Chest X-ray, AP view. Patient: 45 years old, sex F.
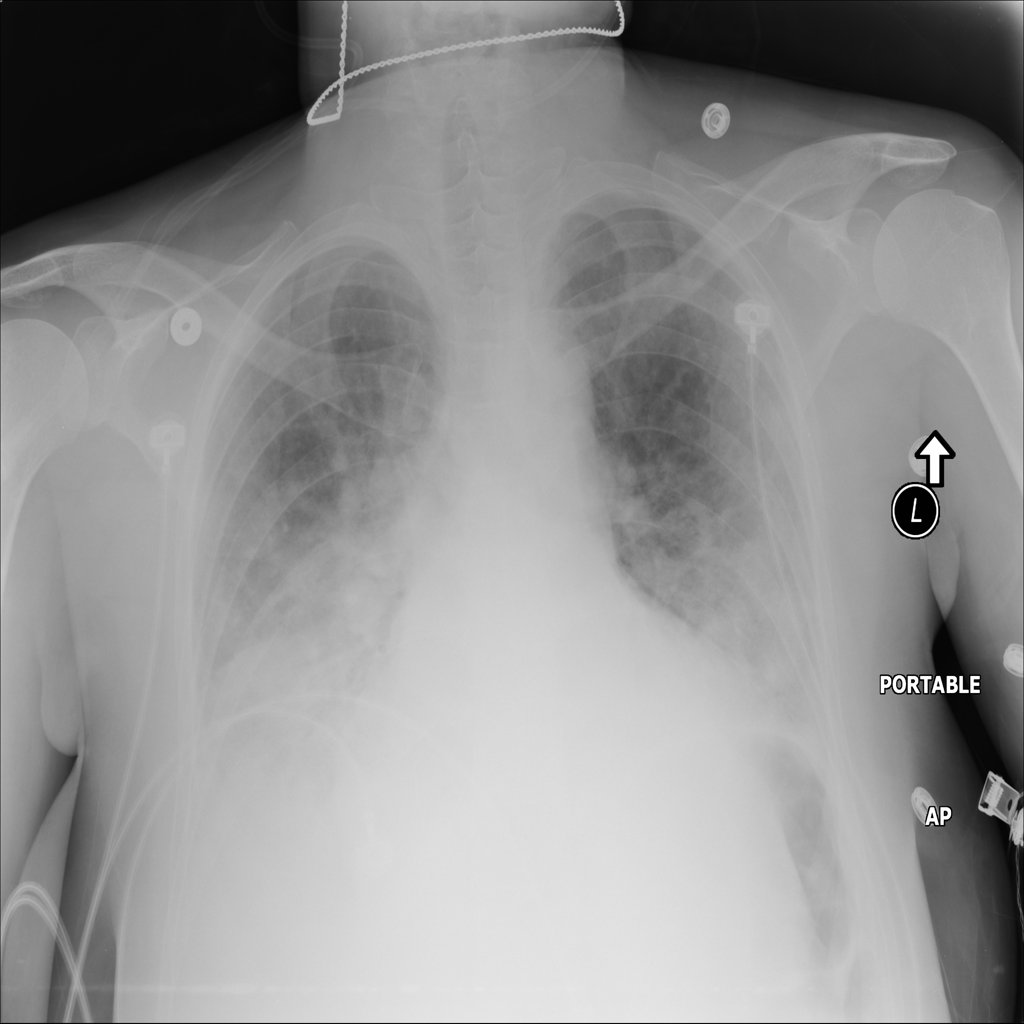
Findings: Pneumonia